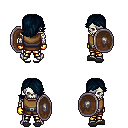
a pixel art fantasy rpg character, male body template, skeleton, leather chest armor, gold greaves, raven swoop hairstyle, gold gloves, gray slippers, shield, four views (front, back, left, right), 2x2 character sprite sheet, small pixel art, hard edges, no anti-aliasing